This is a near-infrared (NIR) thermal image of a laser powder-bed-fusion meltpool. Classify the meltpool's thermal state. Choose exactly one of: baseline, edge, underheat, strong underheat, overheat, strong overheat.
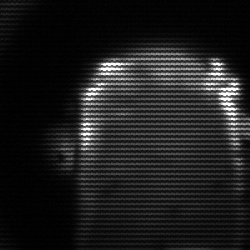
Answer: baseline